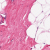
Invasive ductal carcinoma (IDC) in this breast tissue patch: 0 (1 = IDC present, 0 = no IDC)